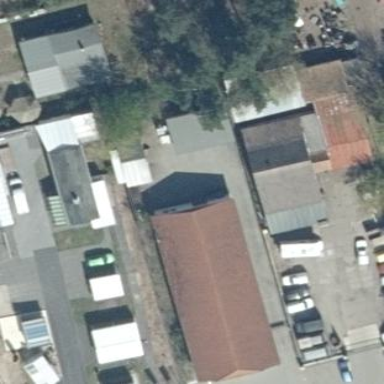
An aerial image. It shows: Industrial building.